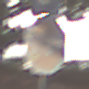
Verkehrszeichen: Stop
Zusatzzeichen oben: RichtungsangabeDurchPfeile9
Umgebung: Outdoor, Suburban
Tageszeit: MorningAfternoon
Wetter: PartlyCloudy
Licht: Natural
Jahreszeit: NotSpecified
Kontrast: LowContrast